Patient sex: M
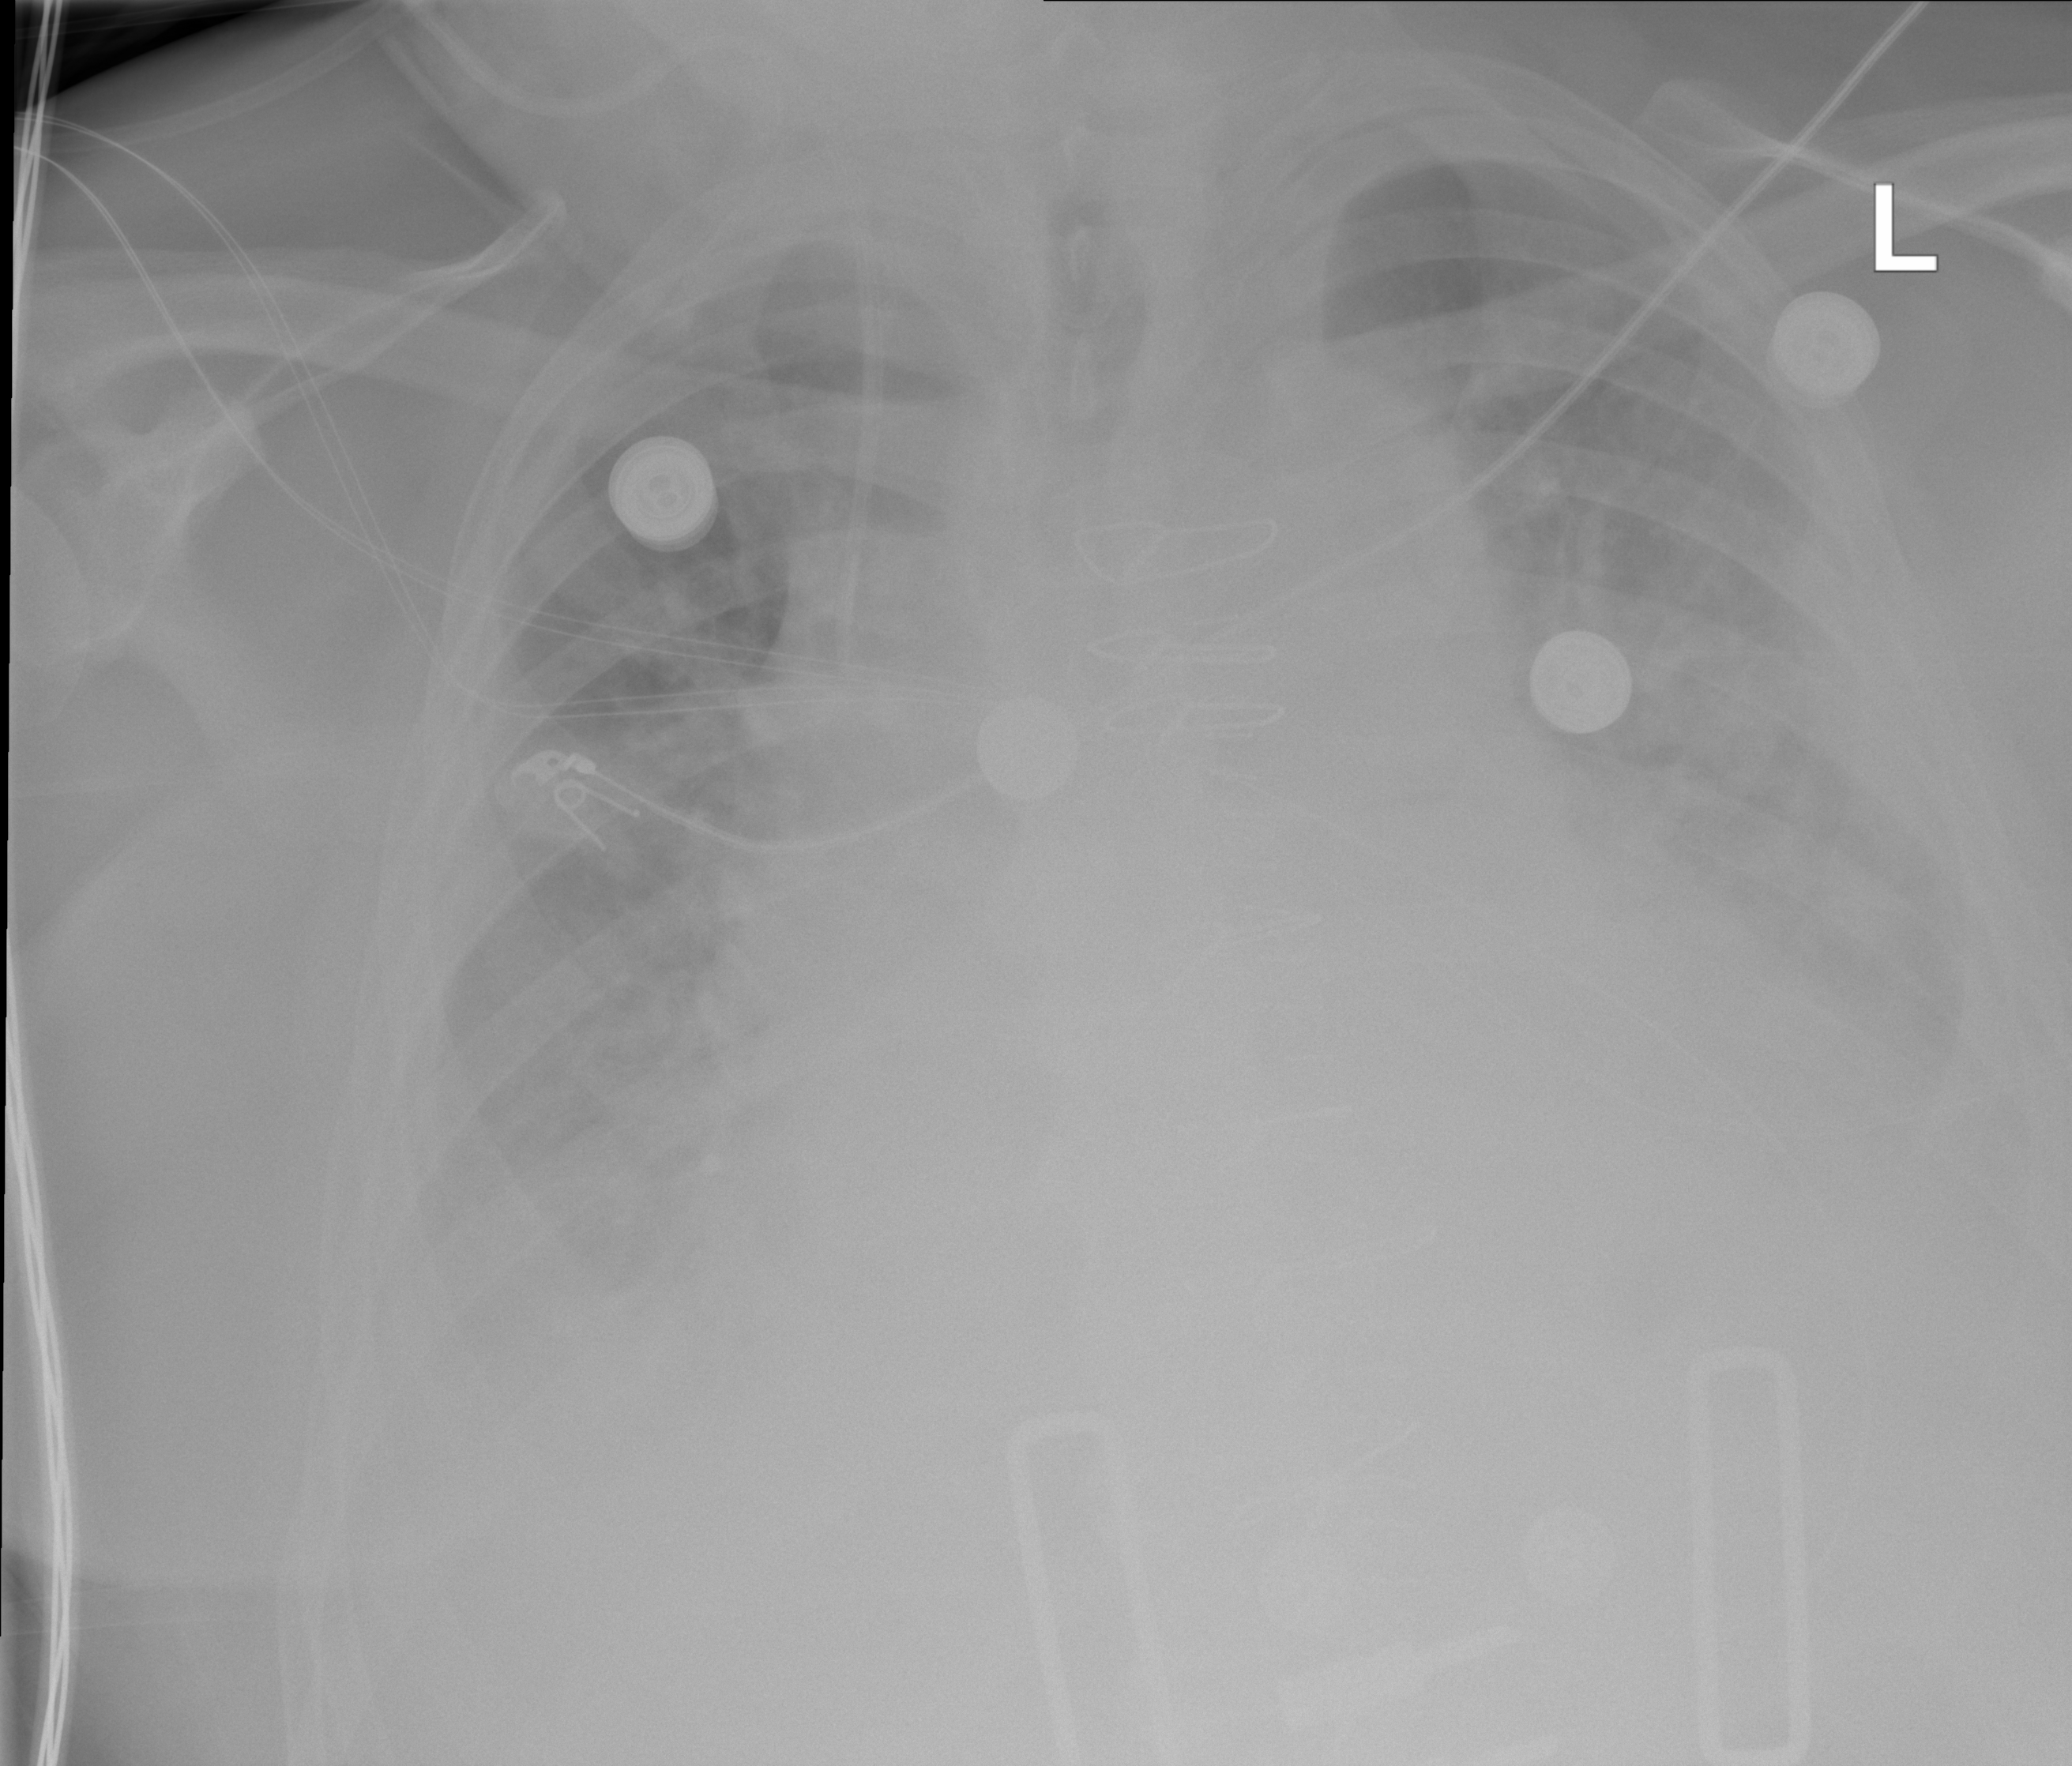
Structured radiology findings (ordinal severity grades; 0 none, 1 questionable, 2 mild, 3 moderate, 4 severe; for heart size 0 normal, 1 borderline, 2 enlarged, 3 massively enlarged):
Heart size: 2
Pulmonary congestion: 3
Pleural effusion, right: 3
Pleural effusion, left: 3
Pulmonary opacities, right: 2
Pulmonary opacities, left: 2
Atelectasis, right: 3
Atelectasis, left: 3